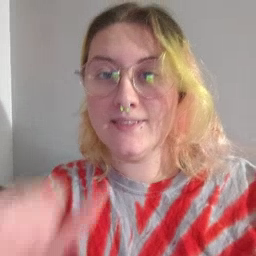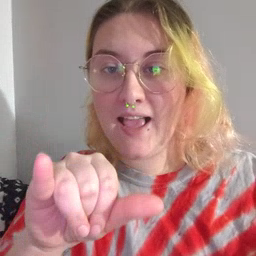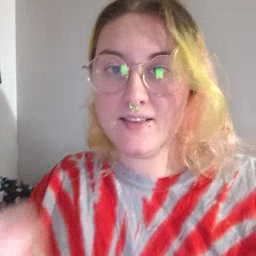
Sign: stay